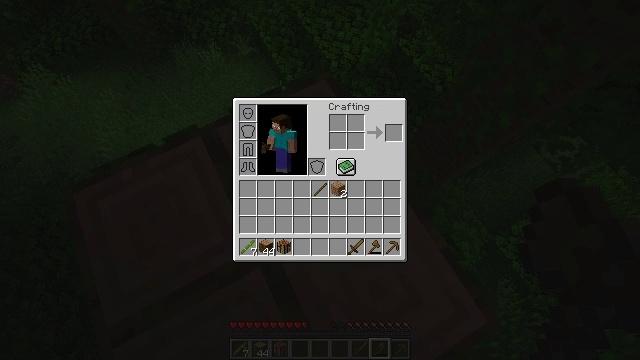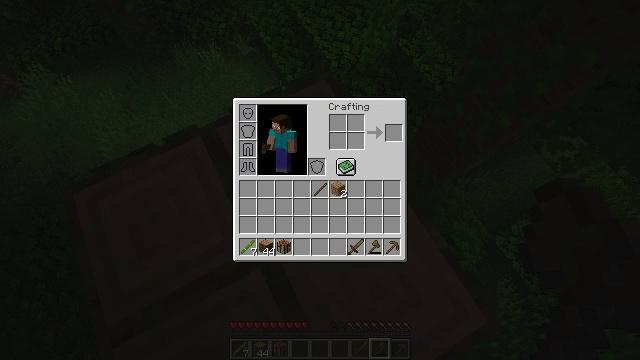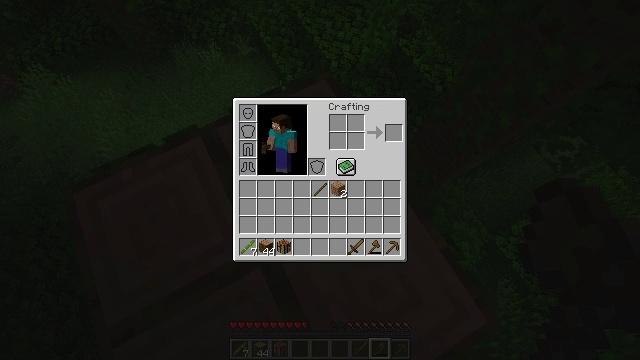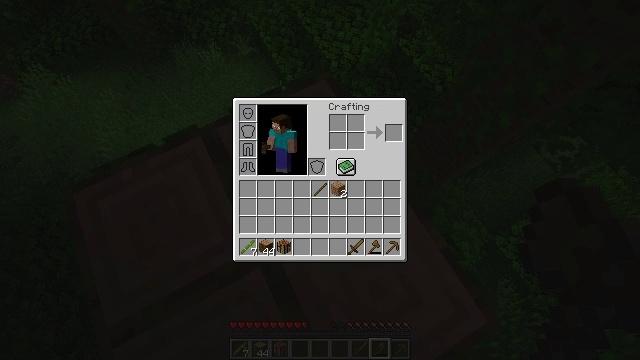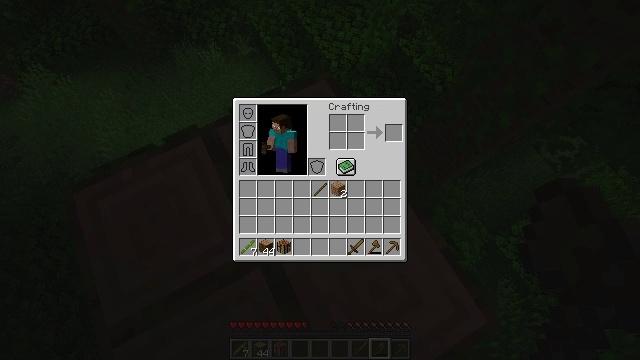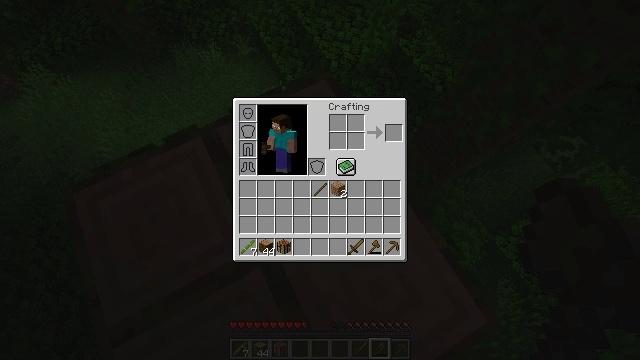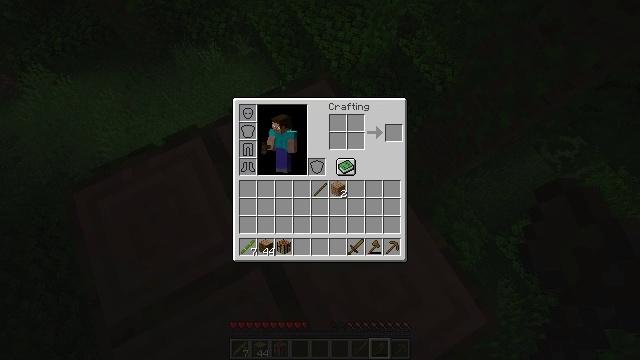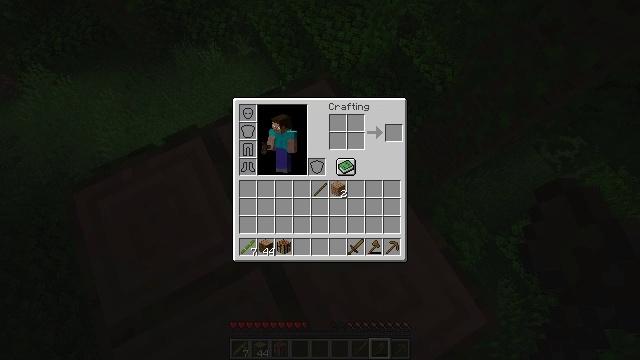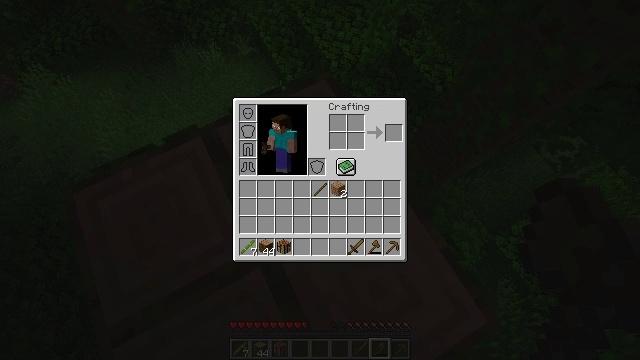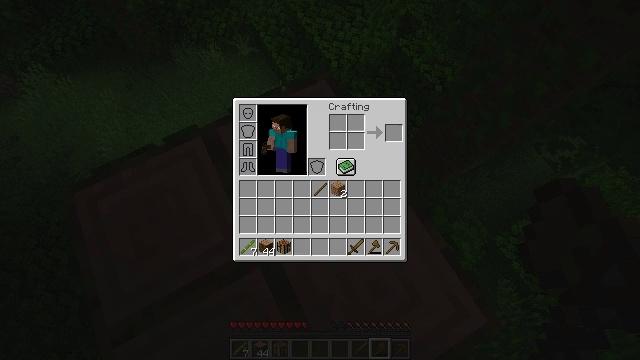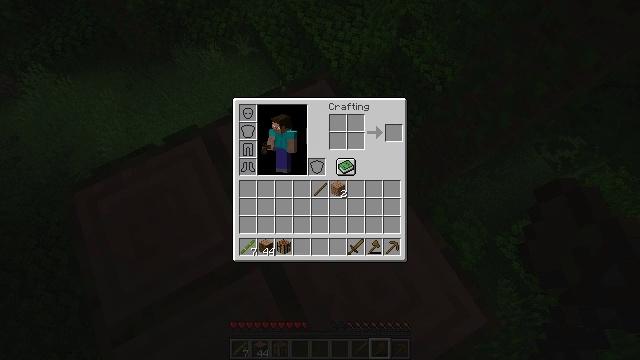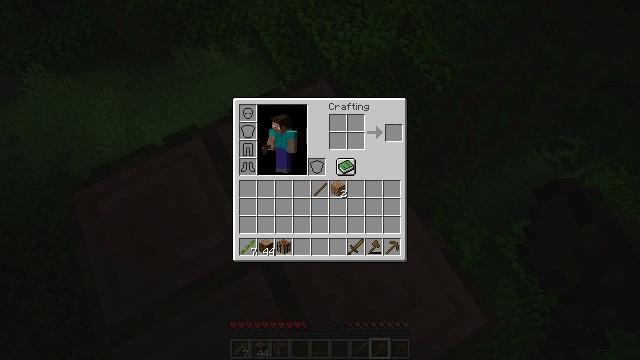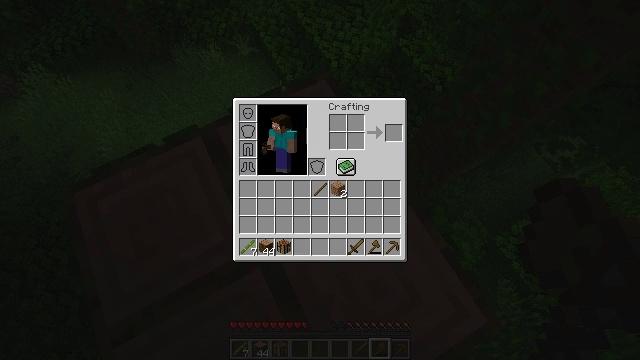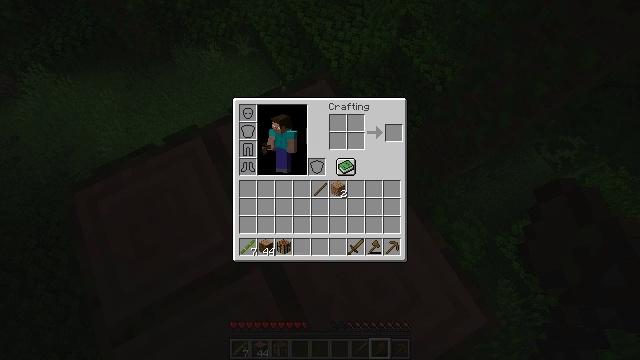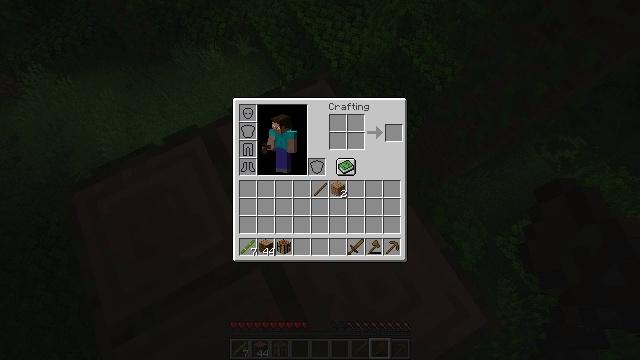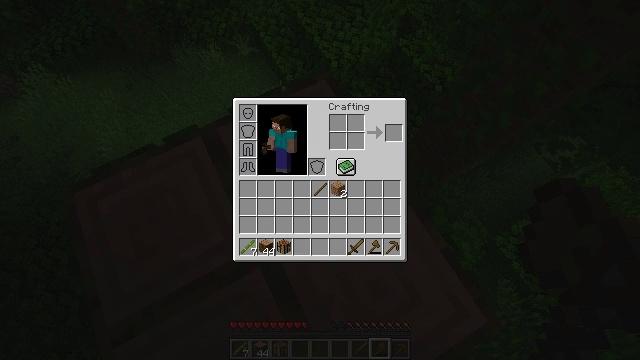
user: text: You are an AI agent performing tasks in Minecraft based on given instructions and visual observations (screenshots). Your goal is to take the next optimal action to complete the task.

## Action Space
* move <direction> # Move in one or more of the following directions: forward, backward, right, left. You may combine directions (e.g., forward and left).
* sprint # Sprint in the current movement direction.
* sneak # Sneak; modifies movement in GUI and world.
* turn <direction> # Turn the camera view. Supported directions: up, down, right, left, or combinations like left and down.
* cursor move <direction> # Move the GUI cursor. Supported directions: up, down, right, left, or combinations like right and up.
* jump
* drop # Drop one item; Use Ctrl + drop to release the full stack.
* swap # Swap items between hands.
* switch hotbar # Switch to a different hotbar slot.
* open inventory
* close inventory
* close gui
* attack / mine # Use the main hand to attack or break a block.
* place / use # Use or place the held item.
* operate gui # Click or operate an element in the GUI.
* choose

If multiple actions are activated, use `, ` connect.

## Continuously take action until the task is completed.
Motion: motion action
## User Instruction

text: Use an axe to chop the jungle log.
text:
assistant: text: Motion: no_op
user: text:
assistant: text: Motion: no_op
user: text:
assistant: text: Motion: no_op
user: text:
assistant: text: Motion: no_op
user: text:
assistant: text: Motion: no_op
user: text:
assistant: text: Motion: no_op
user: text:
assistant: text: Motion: no_op
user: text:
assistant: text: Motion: no_op
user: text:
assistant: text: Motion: no_op
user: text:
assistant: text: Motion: no_op
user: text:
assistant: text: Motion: no_op
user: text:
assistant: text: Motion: no_op
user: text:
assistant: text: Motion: no_op
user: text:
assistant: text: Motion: no_op
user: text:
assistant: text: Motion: no_op
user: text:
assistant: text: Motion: no_op
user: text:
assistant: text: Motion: no_op
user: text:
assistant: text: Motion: no_op
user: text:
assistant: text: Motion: no_op
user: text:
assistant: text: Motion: no_op
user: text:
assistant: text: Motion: no_op
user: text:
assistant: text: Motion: no_op
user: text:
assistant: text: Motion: no_op
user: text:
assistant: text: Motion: no_op
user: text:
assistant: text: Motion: no_op
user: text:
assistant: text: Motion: no_op
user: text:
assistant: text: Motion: no_op
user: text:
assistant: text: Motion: no_op
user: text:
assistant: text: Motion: no_op
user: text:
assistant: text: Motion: no_op